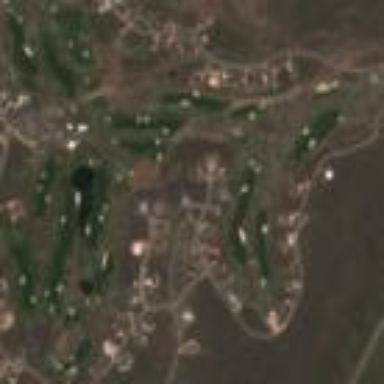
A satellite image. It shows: Golf course.